Question: Im trying to create sample data for WP project in Expression Blend.
It works fine with simple classes, but not with custom generics classes. It can define structure of datasource, display correct structure of my ViewModel, but cannot generate values ie SampleData.xaml is empty.
How can I solve this, press some generate button or is there any other easy way to create design time data without writing everything manually?
I used a bit modified generic class NotifyTaskCompletion from here <URL> and it is a root of problem. Here is result of generated data schema

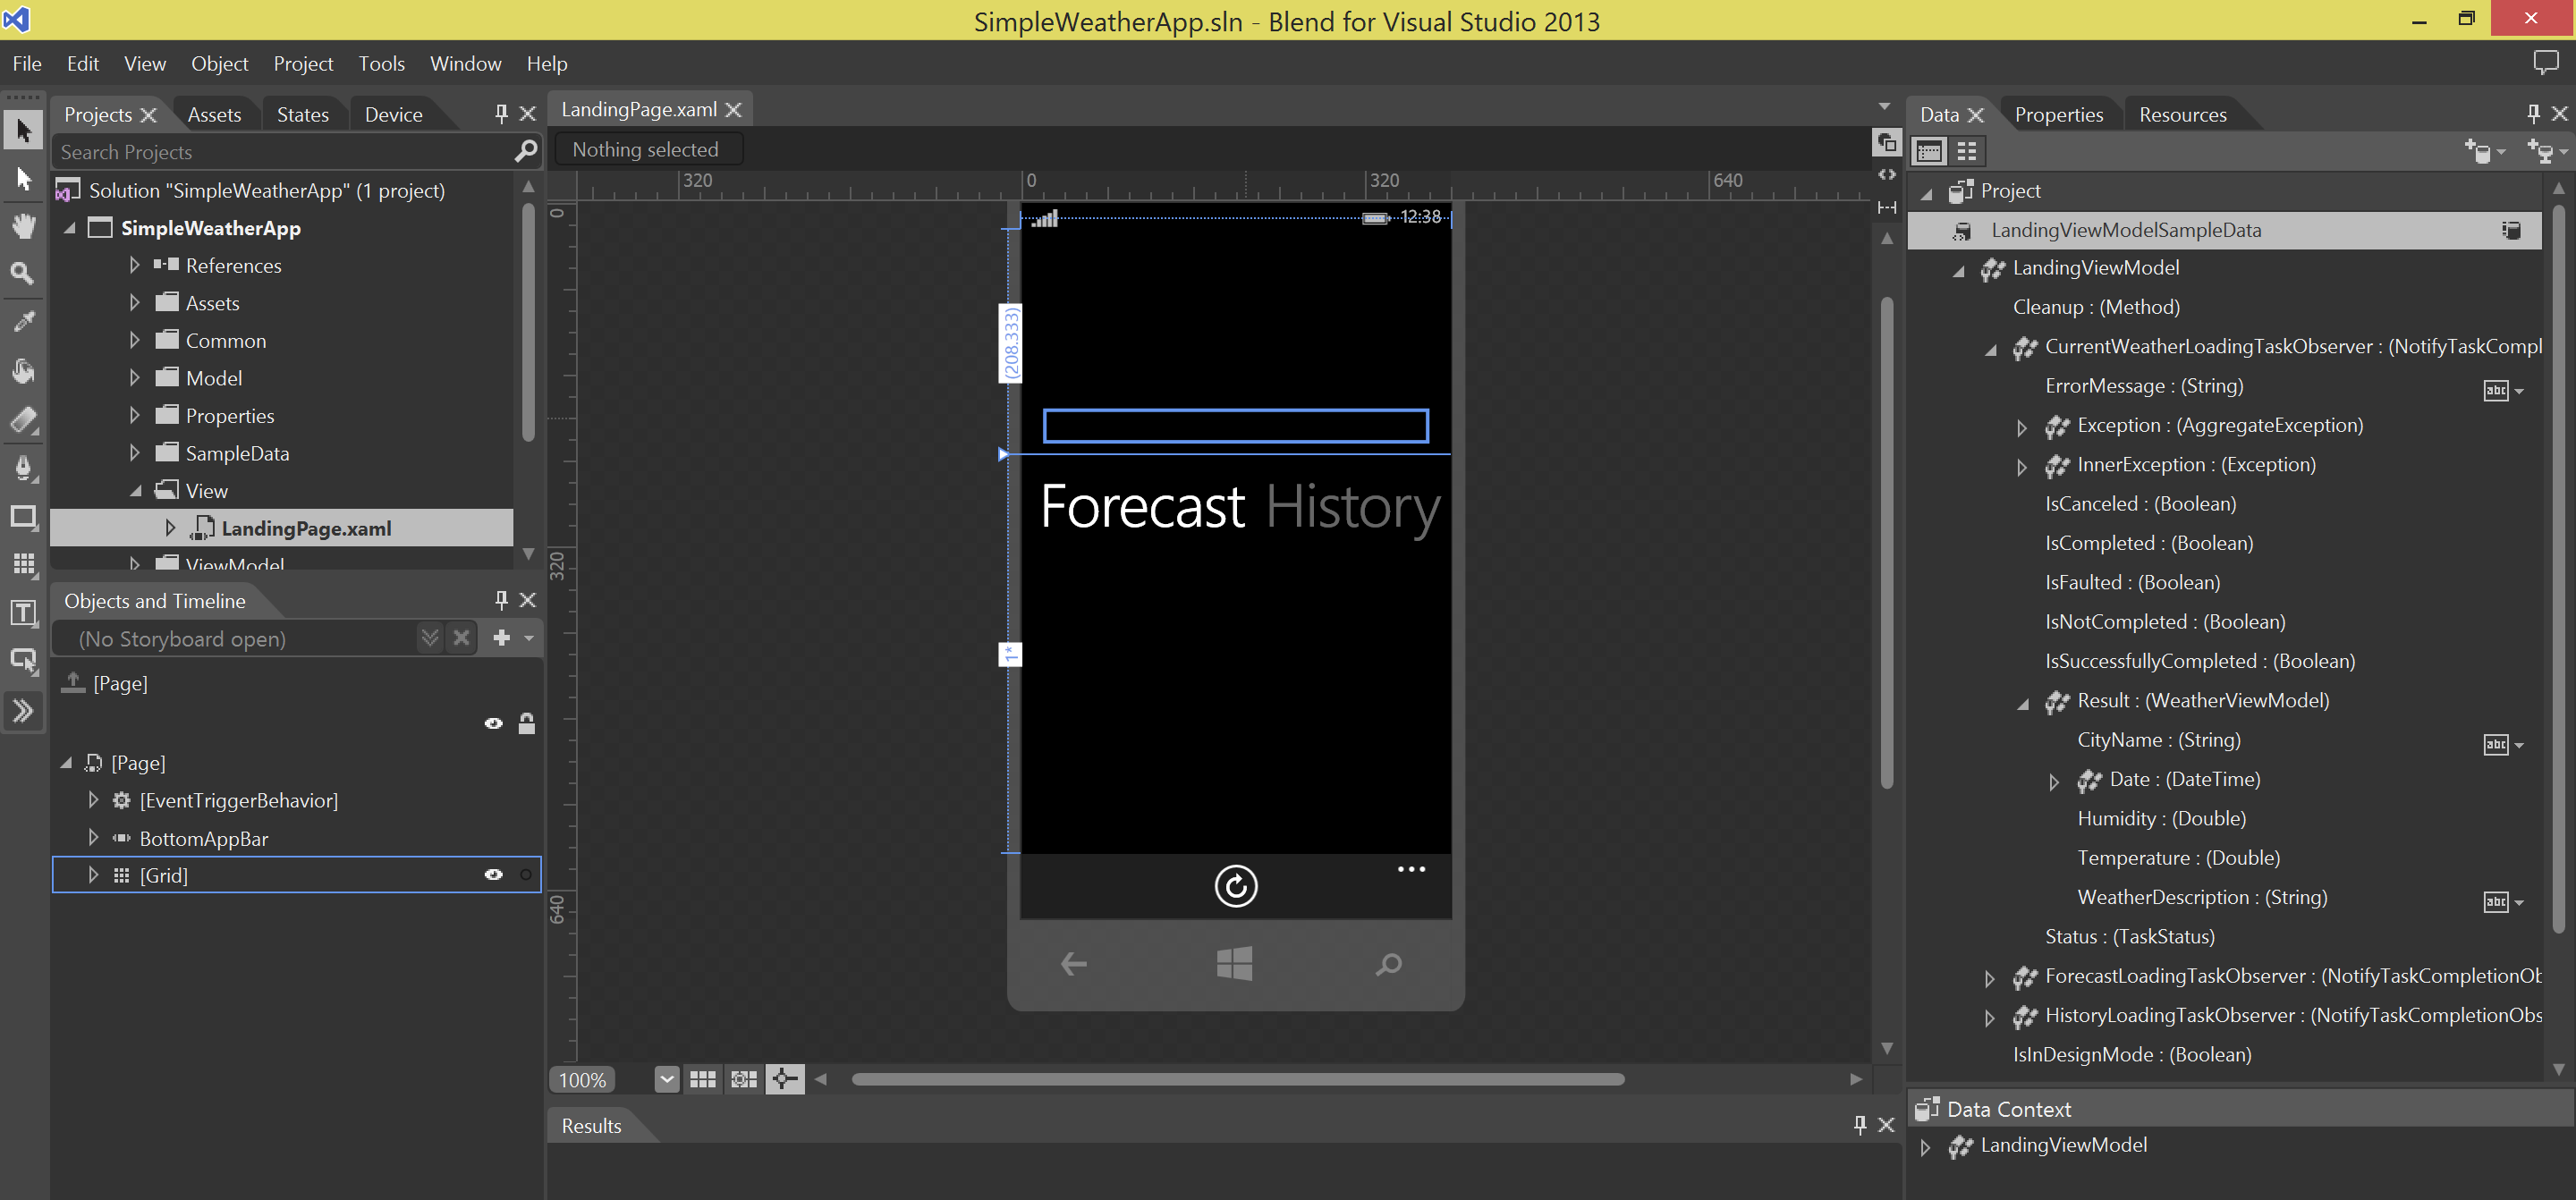
Answer: The easiest thing to do is probably to create "dummy" types that are used by the designer. They would have the same public properties as your real types, but using concrete types and without any real code. They'd also have a different name. Since data-binding uses <URL>, the fact that the design-time object is a different type than the runtime object doesn't matter. For example, say your real class is:
'''
public class GenericObject<T>
{
public T Thing { get; set; }
/* Lots of other complex code here... */
}
'''
then you might also add:
'''
#if DEBUG
public class GenericObjectDesigner
{
public string Thing { get; set; }
/* No need for any complex code */
}
#endif
'''
Now in Blend, create a data source from the 'GenericObjectDesigner' type and set the 'Thing' property to be some string (eg, ). You can now drag and drop that onto your design surface.
And in your actual code, you use the non-'Designer' version of the class, eg:
'''
public MainPage()
{
InitializeComponent();
this.DataContext = new GenericObject<int> { Thing = 42 };
}
'''
This will work fine as long as VS is in mode. In mode, the app will still compile and run correctly, but you will see errors about 'GenericObjectDesigner' not existing in your XAML files (you can safely ignore them).